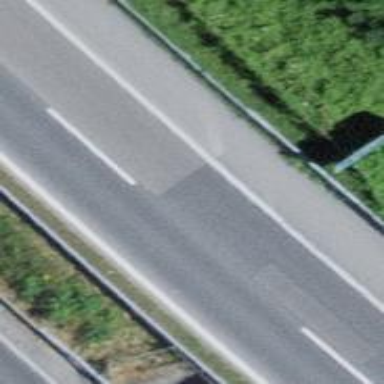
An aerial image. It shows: Motorway bridge with asphalt surface.